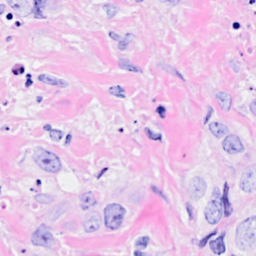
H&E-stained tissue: Breast